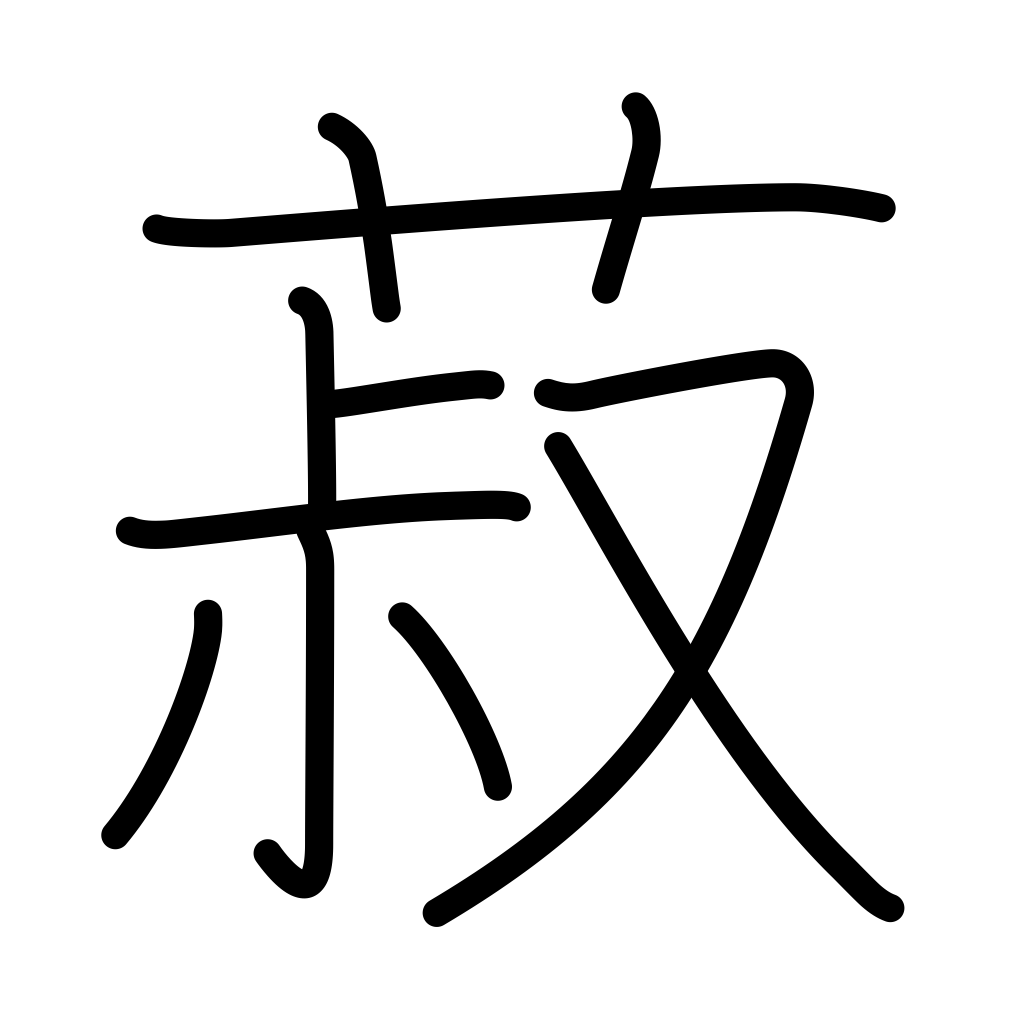
Meaning: beans